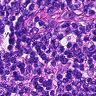
Metastatic tissue present: no